【题型】填空题　【知识点】平面几何　【难度】easy
水平放置的圆柱形油槽的圆形截面如图所示, 如果该截面油的最大深度为 $2$ 分米, 油面宽度为 $8$ 分米, 那么该圆柱形油槽的内半径为 \_\_\_\_\_\_ 分米。

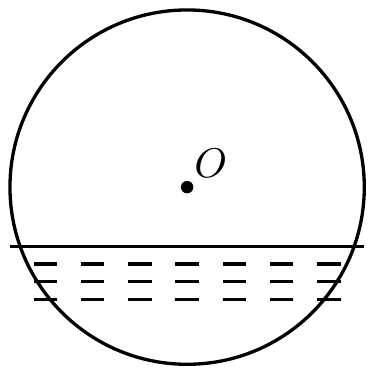
【解答】
解：
过点 $O$ 作 $OD \perp AC$ 于点 $D$,

$\because AC = 8$ 分米, $BD = 2$ 分米,

$\therefore AD = 4$ 分米,

设 $OA = x$ 分米,

$\therefore OD = (x - 2)$ 分米,

在 $Rt\triangle OAD$ 中, $OA^2 = OD^2 + AD^2$,

$\therefore x^2 = (x - 2)^2 + 16$,

$\therefore x = 5$,

$\therefore$ 该圆柱形油槽的内半径为 $5$ 分米,

故答案为 $5$．
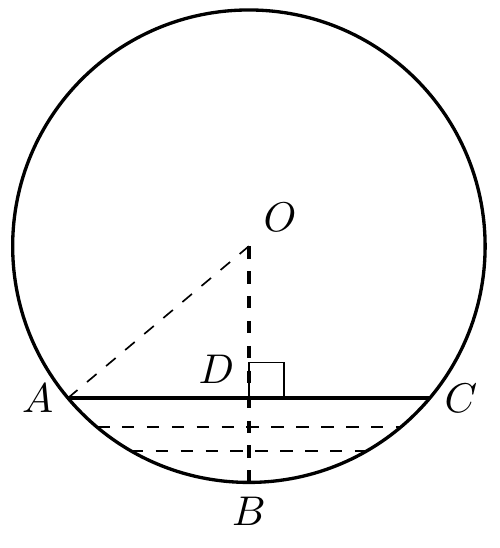